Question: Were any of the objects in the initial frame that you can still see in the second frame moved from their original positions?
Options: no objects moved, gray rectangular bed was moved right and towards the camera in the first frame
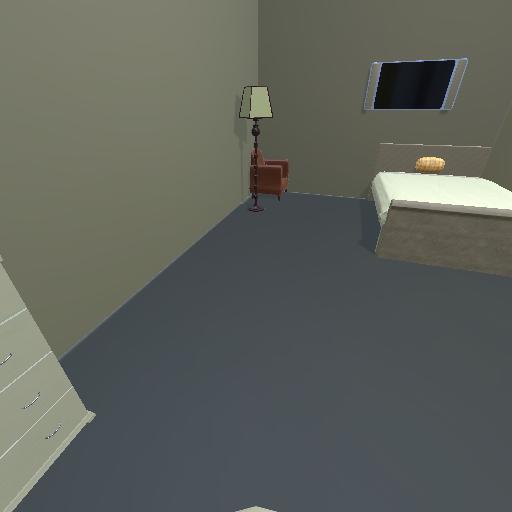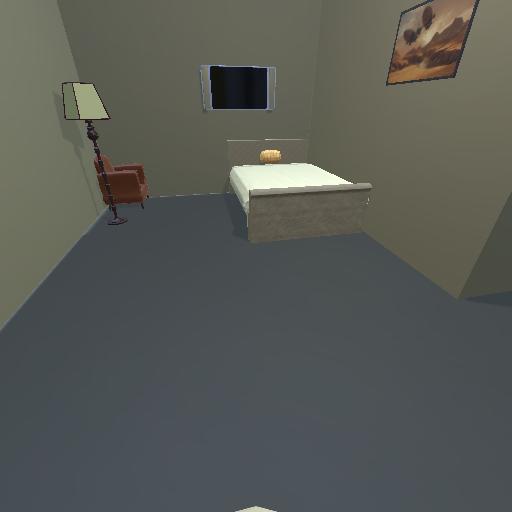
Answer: no objects moved